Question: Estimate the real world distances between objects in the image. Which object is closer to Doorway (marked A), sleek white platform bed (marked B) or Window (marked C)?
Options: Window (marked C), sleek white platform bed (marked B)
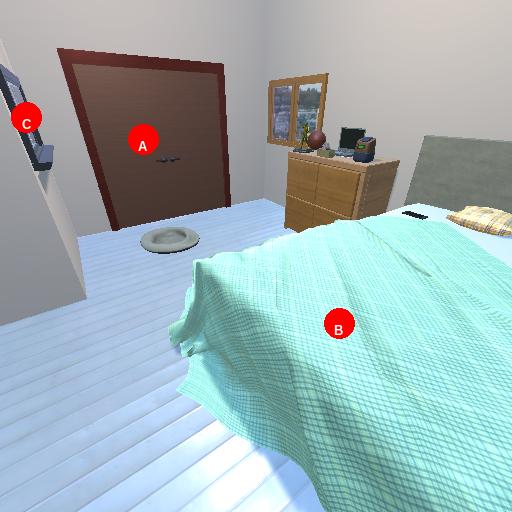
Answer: Window (marked C)